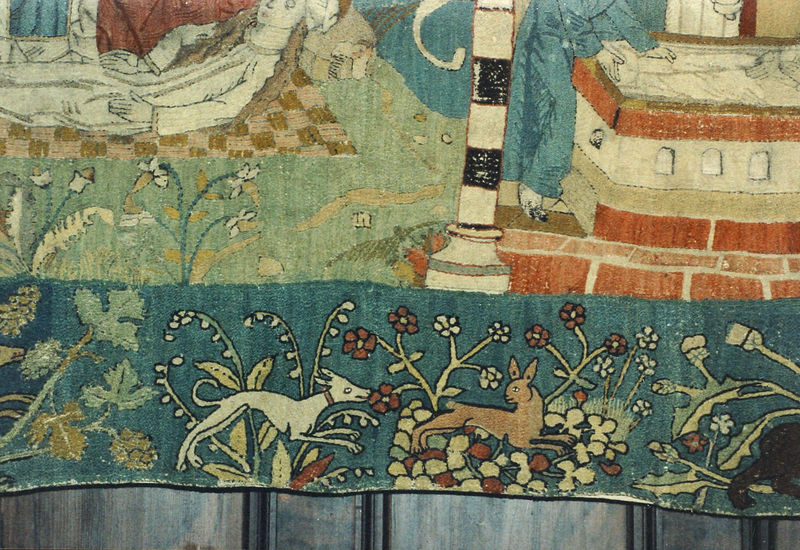
Titel: Bildvita Maria Magdalenas
Standort: Erfurt, Ursulinenkloster (EU - D - Thüringen)
Schlagwörter: blau, grün, ausschnitt, blumen, fenster, frau, säule, gebäude, haus, hund, hunde, teppich, steine, pflanze, pflanzen, hase, liegen, rand, könig, floral, bett, liegend, katze, krank, tapisserie, maiglöckchen, gewebe, textil, maria, wandbehang, gewebt, weben, ase, auferweckung, schneewittchen, leidensweg, eicheln, bildteppich, tapesserie, lub, baldchin, gobeline